Interaction volume radius: 5 \u00c5
Interaction volume height: 20 \u00c5
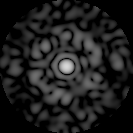
Disorder parameter: 0.8577